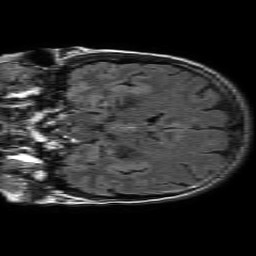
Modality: FLAIR
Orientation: coronal
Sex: female
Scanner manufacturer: philips
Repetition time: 11 s
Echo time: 0.125 s